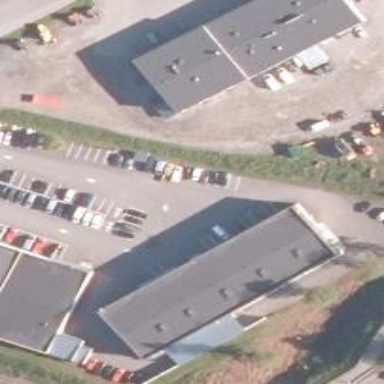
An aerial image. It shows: Public building.